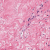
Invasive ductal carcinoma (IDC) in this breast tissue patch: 0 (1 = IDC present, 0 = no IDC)